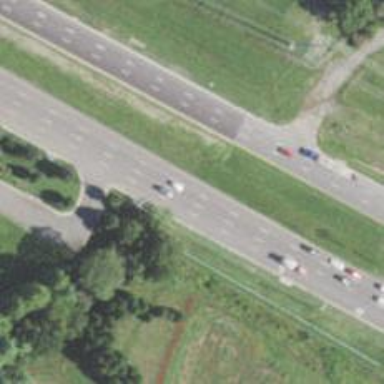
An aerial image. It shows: Asphalt trunk highway classified as expressway.